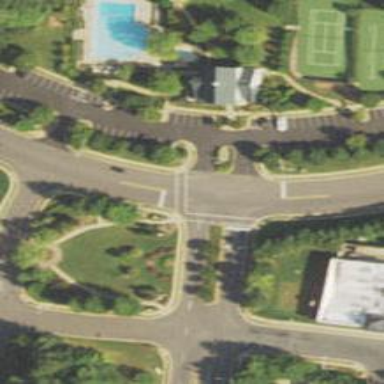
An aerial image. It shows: Marked crossing on footway.